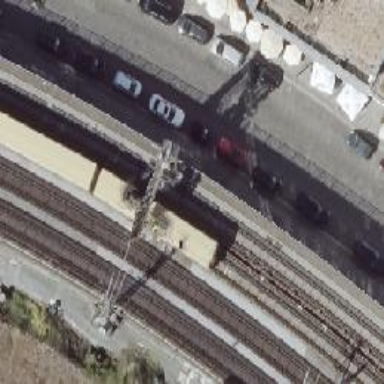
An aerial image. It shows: Railway signal.